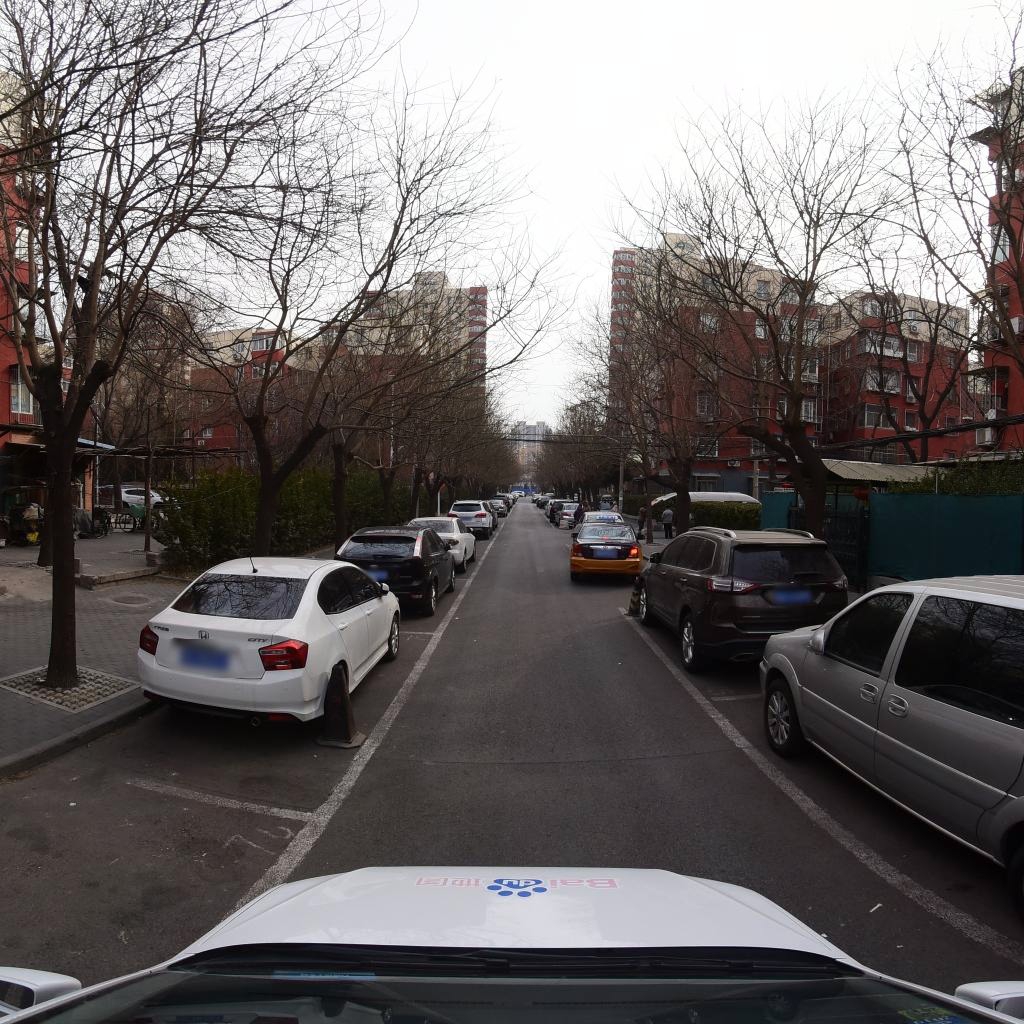
Region: Fengtai
Road damage annotations: transverse crack, transverse crack, manhole cover